Question: My html:
'''
<section class="featured">
<div class="content-wrapper">
<h1>Hey! This is private!!!</h1>
<form action="" method="POST">
<fieldset>
<legend>(Not really) Opt In or Out</legend>
<input type="checkbox" id="selectTwitter" name="selectTwitter">I'm Twitterpated!</input>
<br />
<input type="checkbox" id="selectBingSearch" name="selectBingSearch">Bing Search</input>
<br />
<input type="checkbox" id="selectDuckDuckGoSearch" name="selectDuckDuckGoSearch">Duck Duck Go Search</input>
<br />
<input type="checkbox" id="selectYouTube" name="selectYouTube">You Tuber!</input>
<br />
<input type="checkbox" id="selectFlickr" name="selectFlickr">Flickr</input>
<br />
<input type="checkbox" id="selectWikipedia" name="selectWikipedia">Wikipedia</input>
<br />
<input type="checkbox" id="selectAmazon" name="selectAmazon">amazon</input>
<br />
<input type="checkbox" id="selectFlickr" name="selectFlickr">Fakebook</input>
<br />
<input type="submit" id="btnSubit" name="btnSubmit" value="Save Config changes</input><br />
</fieldset>
</form>
</div>
</section>
'''
...displays as I would expect on jsfiddle (<URL>
But when I run my site, it appears like so:

What is the problem?
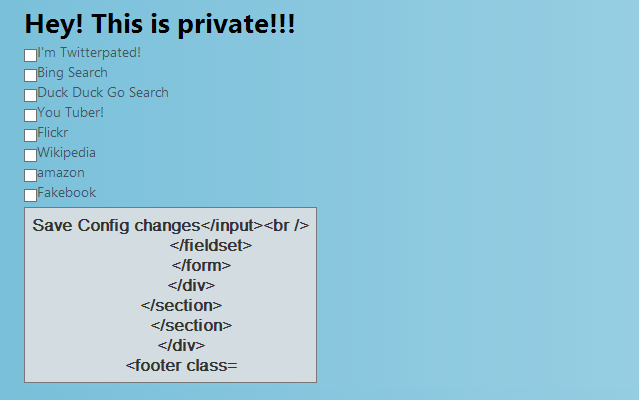
Answer: You didn't close '<input>'.. in '<input type="submit" id="btnSubit" name="btnSubmit" value="Save Config changes</input><br />'